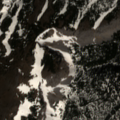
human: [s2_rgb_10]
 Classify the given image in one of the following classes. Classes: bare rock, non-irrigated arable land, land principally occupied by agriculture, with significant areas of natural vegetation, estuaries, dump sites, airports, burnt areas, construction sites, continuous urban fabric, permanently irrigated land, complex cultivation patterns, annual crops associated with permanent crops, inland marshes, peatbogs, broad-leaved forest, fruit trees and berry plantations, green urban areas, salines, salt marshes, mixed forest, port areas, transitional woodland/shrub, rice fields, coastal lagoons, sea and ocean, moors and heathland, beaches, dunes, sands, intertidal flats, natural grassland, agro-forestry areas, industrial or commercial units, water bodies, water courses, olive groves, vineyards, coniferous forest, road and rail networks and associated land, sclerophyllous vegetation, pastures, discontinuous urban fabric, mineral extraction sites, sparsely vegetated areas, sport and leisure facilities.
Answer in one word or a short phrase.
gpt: coniferous forest, natural grassland, moors and heathland, bare rock